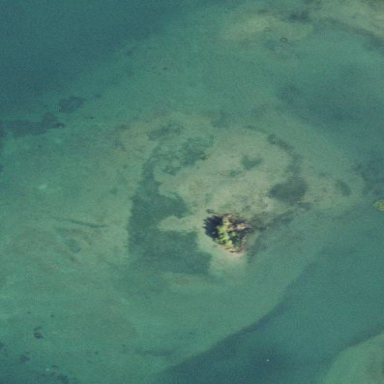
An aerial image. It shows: Islet.